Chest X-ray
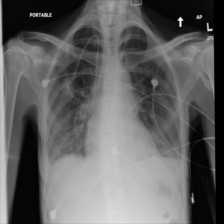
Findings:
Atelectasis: positive
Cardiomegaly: negative
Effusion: positive
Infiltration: positive
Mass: negative
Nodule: negative
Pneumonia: negative
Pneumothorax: negative
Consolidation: negative
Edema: negative
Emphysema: negative
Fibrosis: negative
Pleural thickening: negative
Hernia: negative